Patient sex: M
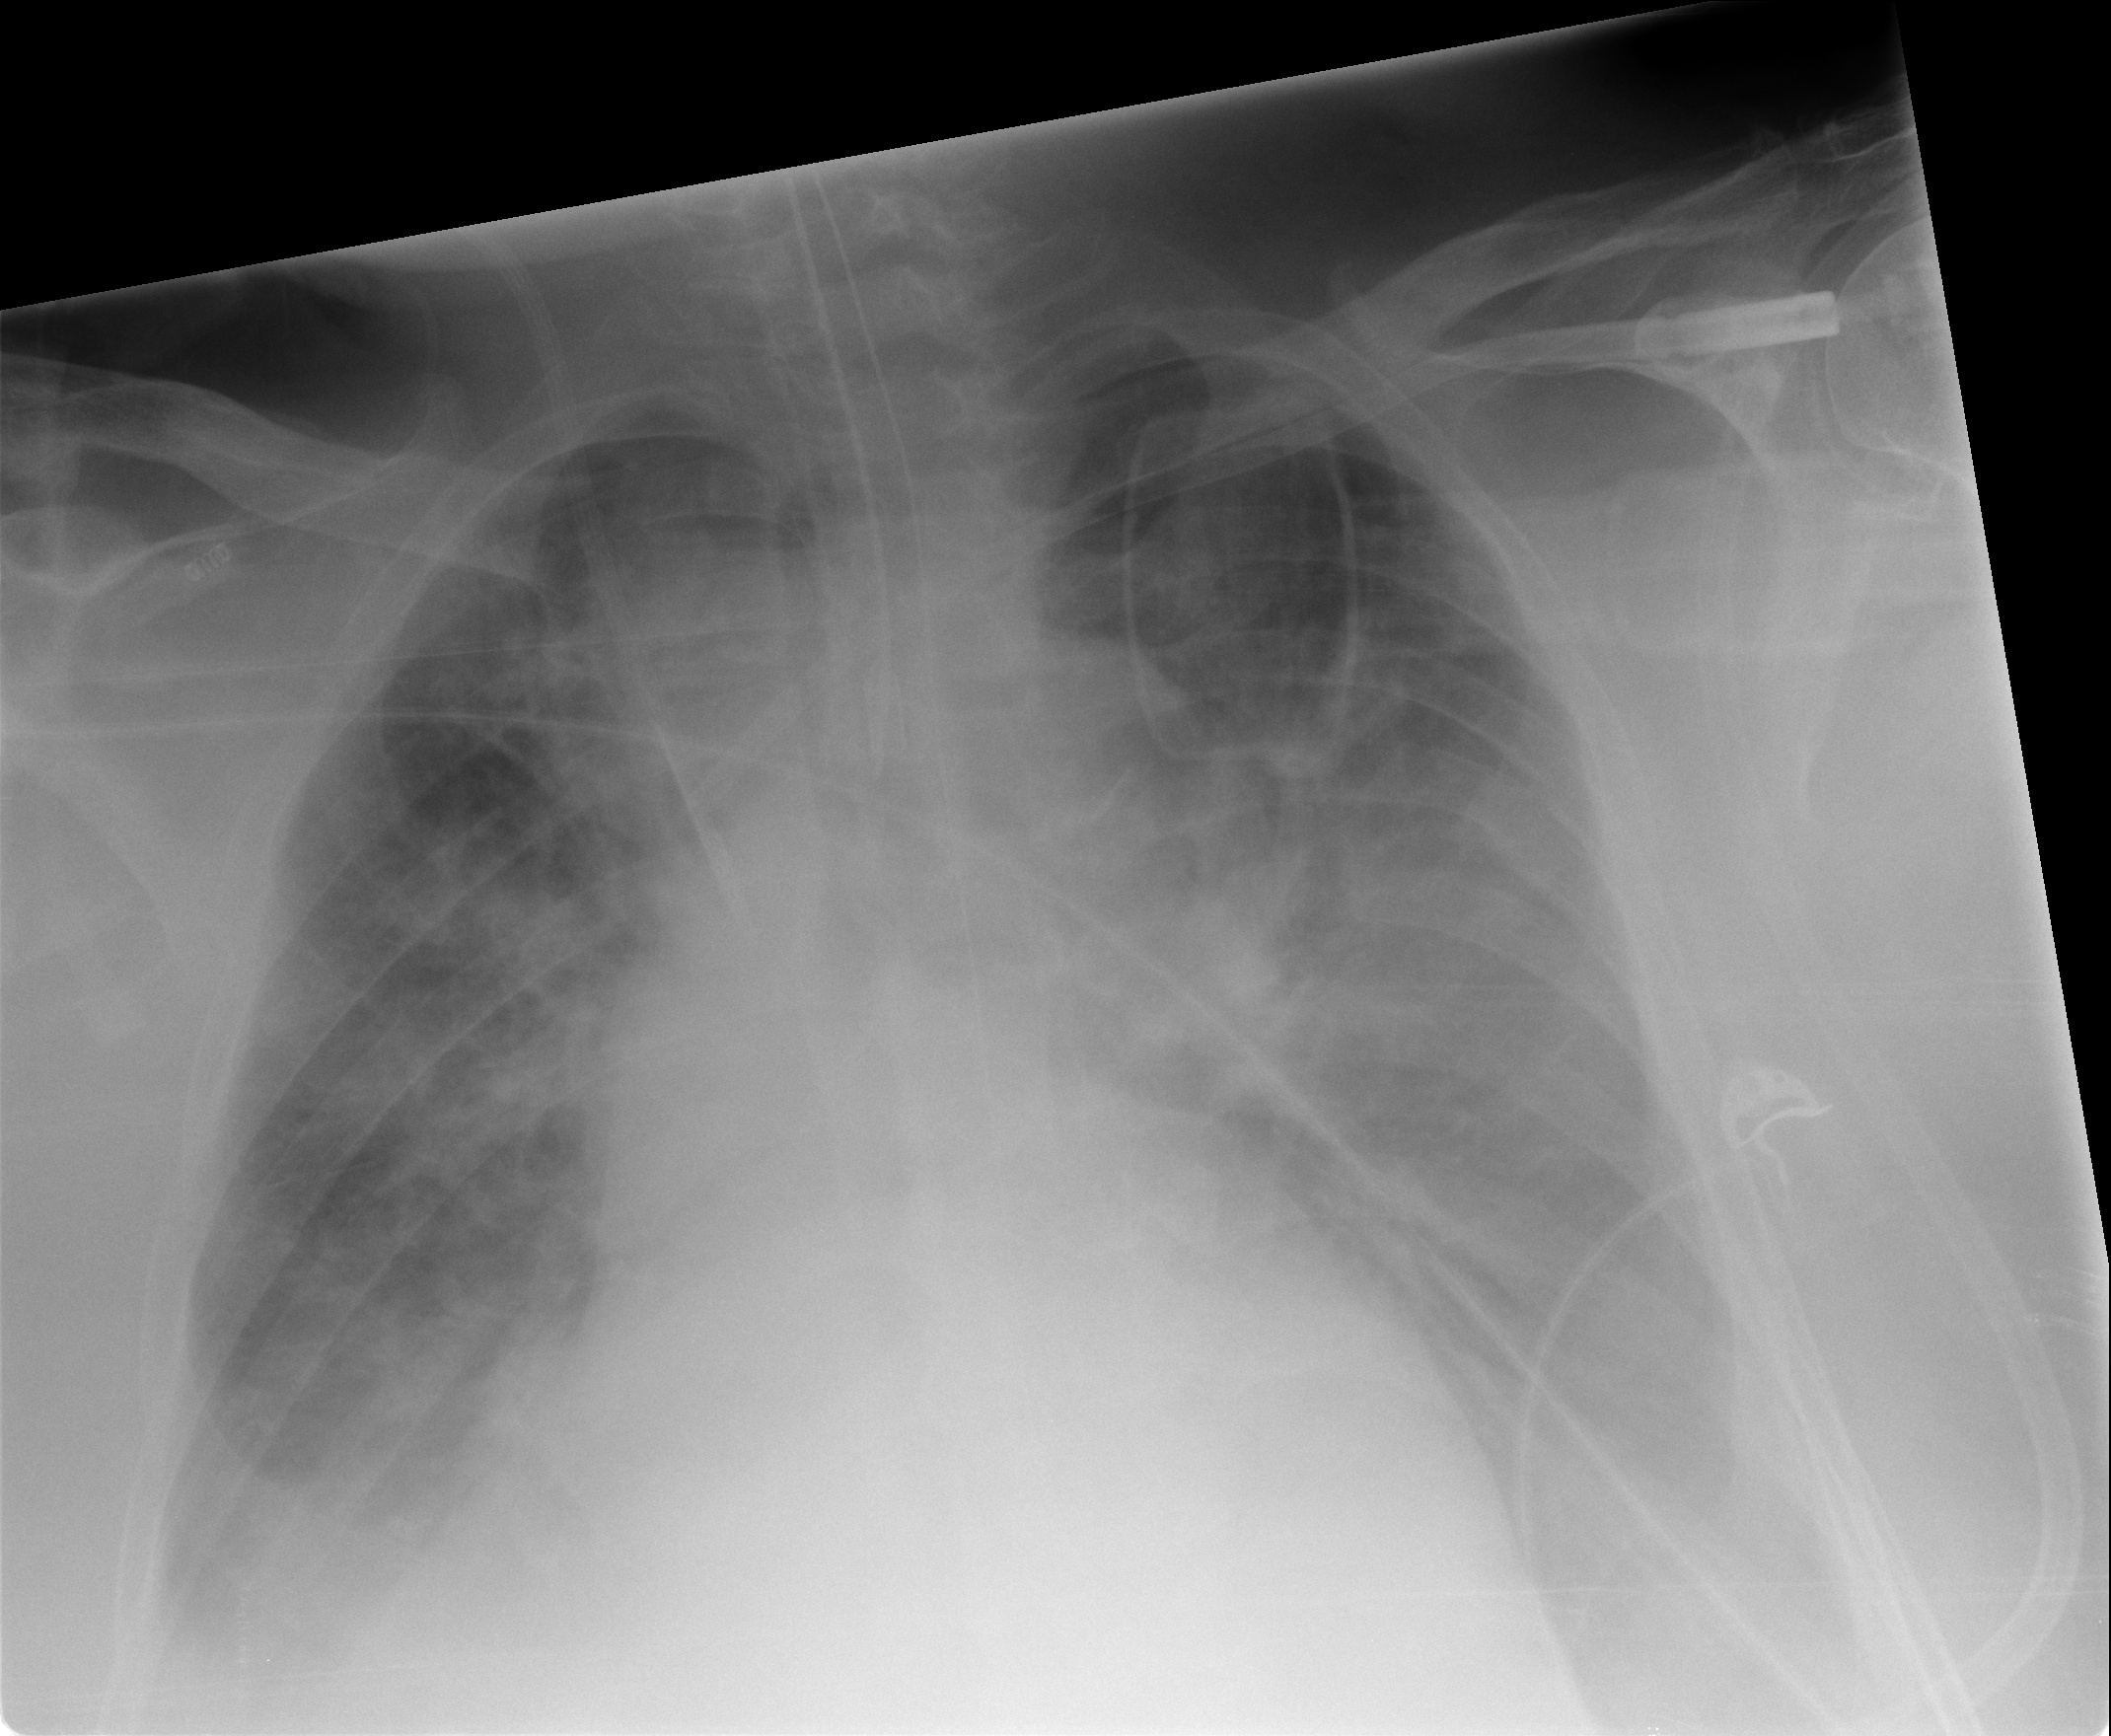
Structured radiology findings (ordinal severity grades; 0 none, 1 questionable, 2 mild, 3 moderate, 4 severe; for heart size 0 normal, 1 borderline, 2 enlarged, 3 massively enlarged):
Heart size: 2
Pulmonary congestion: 3
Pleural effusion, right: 3
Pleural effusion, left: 3
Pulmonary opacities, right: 3
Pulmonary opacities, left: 3
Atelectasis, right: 3
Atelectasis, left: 3